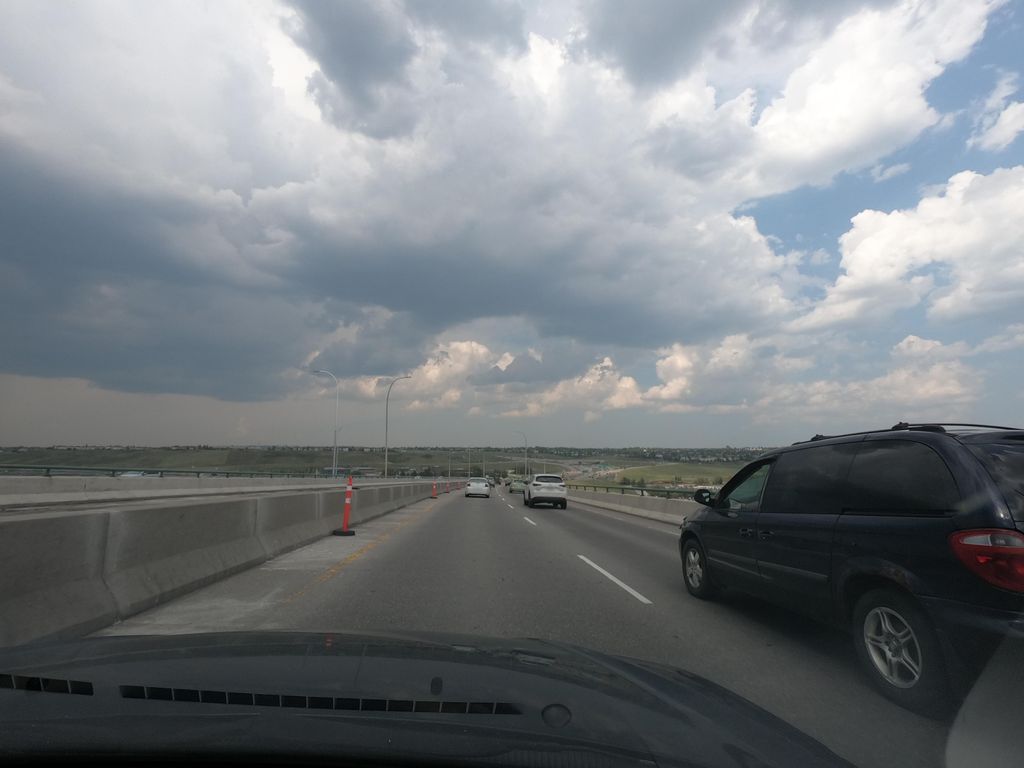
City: calgary